Question: Now that I have your attention ;)
I know group boxes are used to primarily group controls for easy manipulation at design time and in certain cases like Radio Buttons, can group several selections on the same form, but is there a (fairly simple) way of imitating a 'SelectedIndex()' function on a group box?
For example, say I have a group box with 4 radioButtons:

Can I imitate something like this?
'''
// Pseudo Code:
int chosenNumber = groupBox1.SelectedIndex(radioButton.Checked);
'''
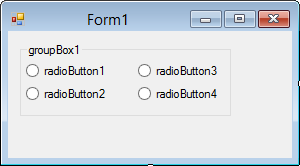
Answer: Assuming .NET 3.5 or later:
'''
var radioButtons = groupBox1.Controls.OfType<RadioButton>().ToArray();
var selectedIndex = Array.IndexOf(radioButtons, radioButtons.Single(rb => rb.Checked));
'''
You could create your own derived GroupBox class and add a SelectedIndex property that incorporated that code in the getter if you wanted.
Note that that assumes that a RadioButton will always be checked. Use 'SingleOrDefault' if that may not be the case.